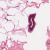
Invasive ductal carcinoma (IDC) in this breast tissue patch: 0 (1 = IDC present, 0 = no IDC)